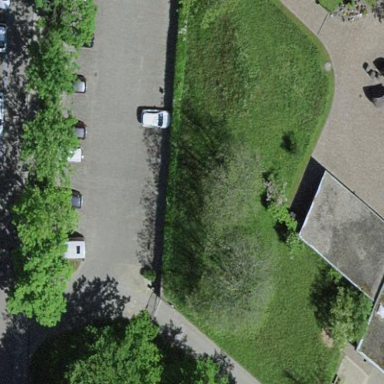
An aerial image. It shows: Street side parking area.